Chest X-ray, PA view. Patient: 55 years old, sex F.
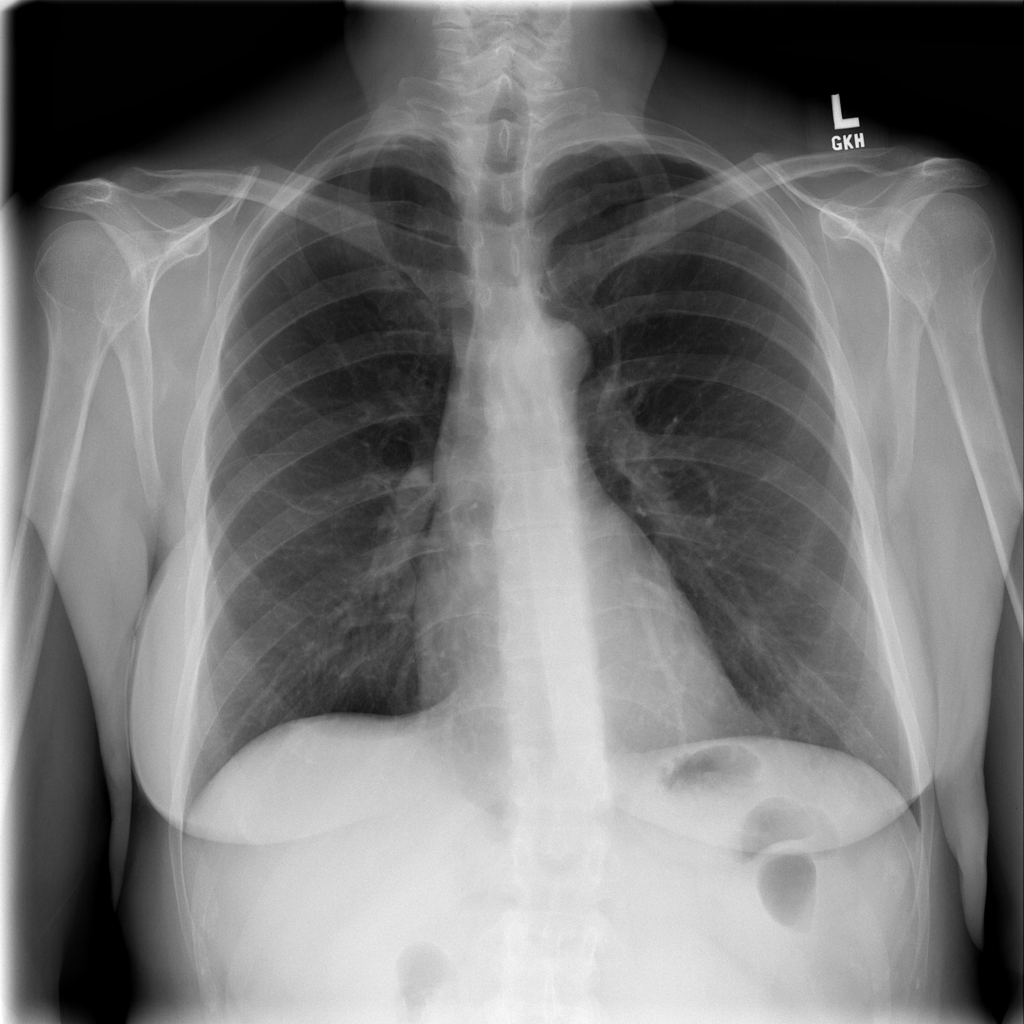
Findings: Fibrosis